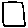
Label: square